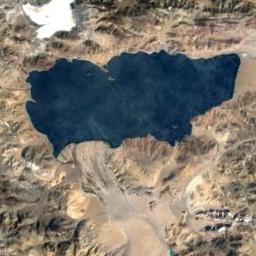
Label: lake